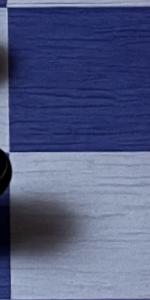
Label: Empty